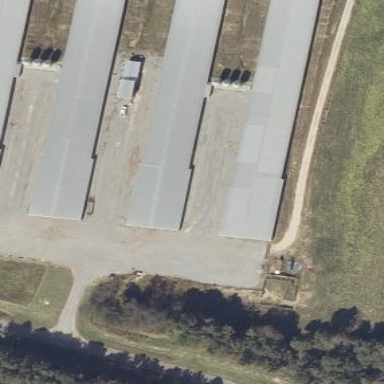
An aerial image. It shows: Farm auxiliary building.